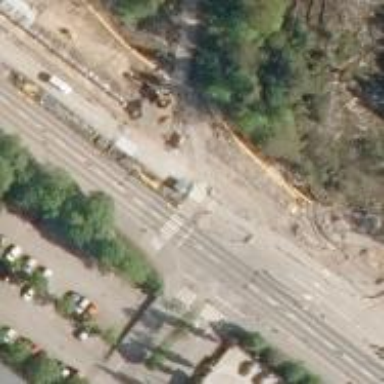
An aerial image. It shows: Railway level crossing.